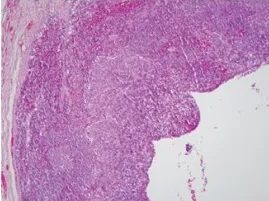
(A) Haematoxylin and eosin (H&E) stain of the neck nodal mass showing nonkeratinized squamous cell carcinoma (x200) in 2000.
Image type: pathology (h&e)